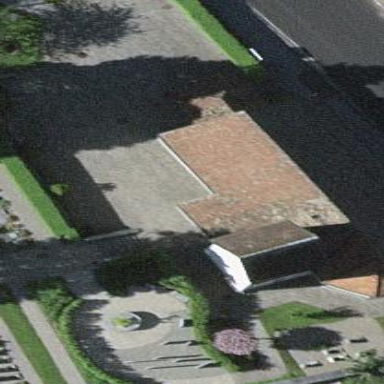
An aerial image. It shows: Church which is place of worship.